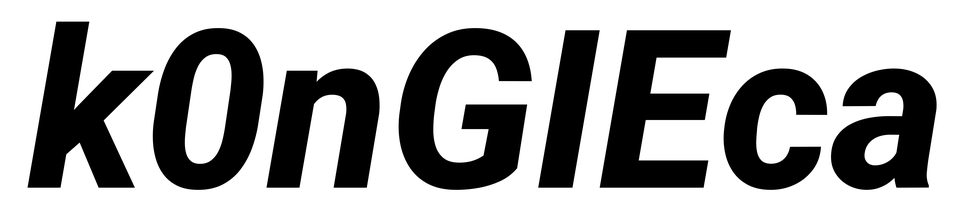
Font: Roboto-Italic_ExtraBold_Italic